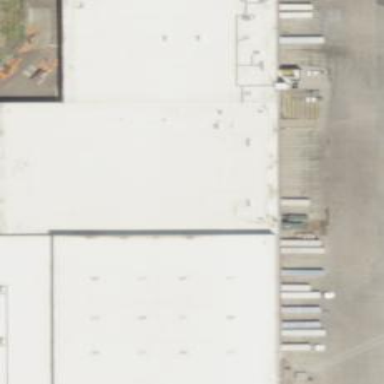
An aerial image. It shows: Industrial building.